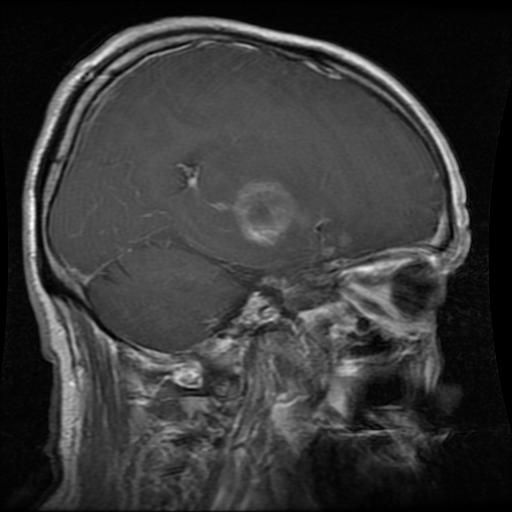
Label: glioma